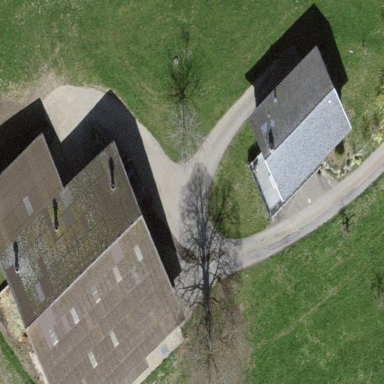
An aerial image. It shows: Farmyard area.